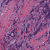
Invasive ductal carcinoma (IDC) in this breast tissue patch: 1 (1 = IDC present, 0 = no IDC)